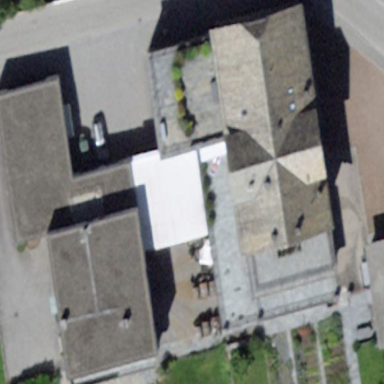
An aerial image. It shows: Industrial building.